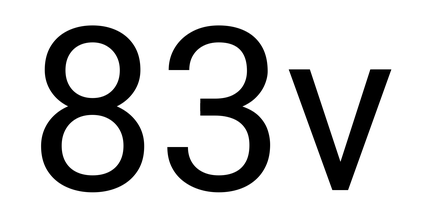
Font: Roboto_Regular